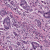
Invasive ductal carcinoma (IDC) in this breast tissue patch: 1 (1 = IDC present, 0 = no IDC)